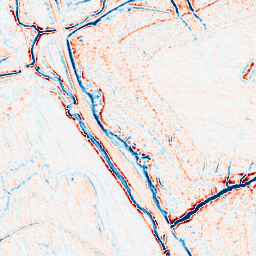
Category: edge_preserving
Decomposition family: bilateral
Decomposition parameters: d: 9
sigma_color: 100
sigma_space: 25
Upsampling method: sinc_blackman
Upsampling parameters: scale: 4
kernel_size: 8
Upsampling scale: 4